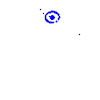
Particle: electron